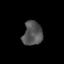
Tissue: prostate
Cell type: T cells
Senescence score: 0.723
Nuclear area (px): 459
Mean DAPI intensity: 83.542